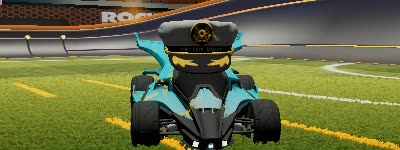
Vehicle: aftershock